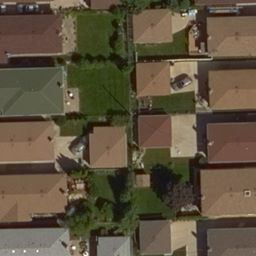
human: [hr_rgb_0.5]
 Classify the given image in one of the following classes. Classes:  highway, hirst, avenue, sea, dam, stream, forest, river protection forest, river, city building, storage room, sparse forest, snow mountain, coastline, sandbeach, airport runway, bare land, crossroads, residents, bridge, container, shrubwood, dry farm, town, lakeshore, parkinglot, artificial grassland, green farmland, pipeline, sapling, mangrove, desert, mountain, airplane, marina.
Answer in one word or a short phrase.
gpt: residents